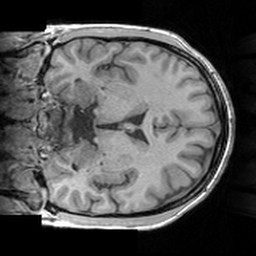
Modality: T1w
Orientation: coronal
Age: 27
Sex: female
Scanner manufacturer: siemens
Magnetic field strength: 3 T
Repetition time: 1.63 s
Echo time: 0.00311 s